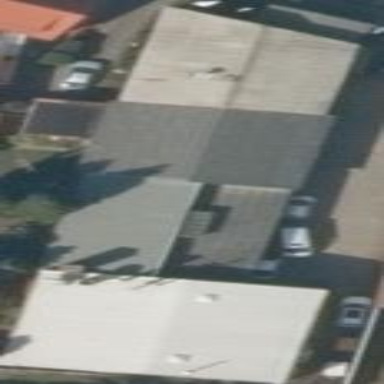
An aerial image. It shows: Commercial building housing car repair shop.